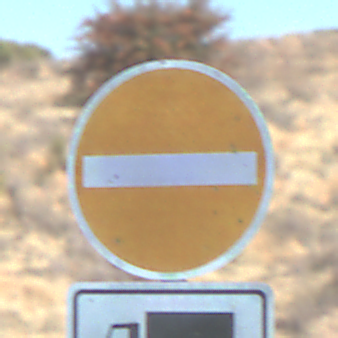
Verkehrszeichen: VerbotDerEinfahrt
Zusatzzeichen unten: MehrspurigeFahrzeugeFrei3
Umgebung: Outdoor, Nature
Tageszeit: Midday
Wetter: Clear
Licht: Natural
Jahreszeit: NotSpecified
Kontrast: HighContrast